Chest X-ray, PA view. Patient: 65 years old, sex F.
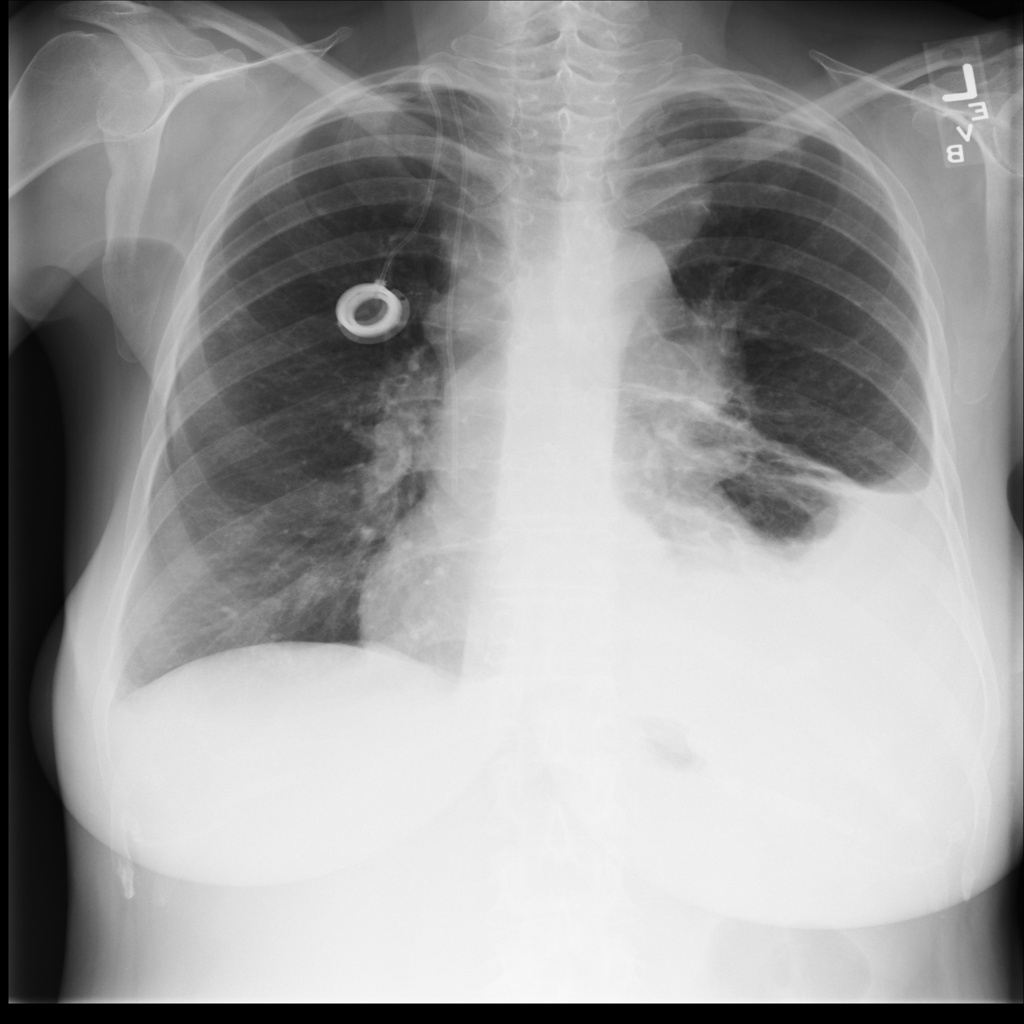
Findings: Atelectasis, Effusion